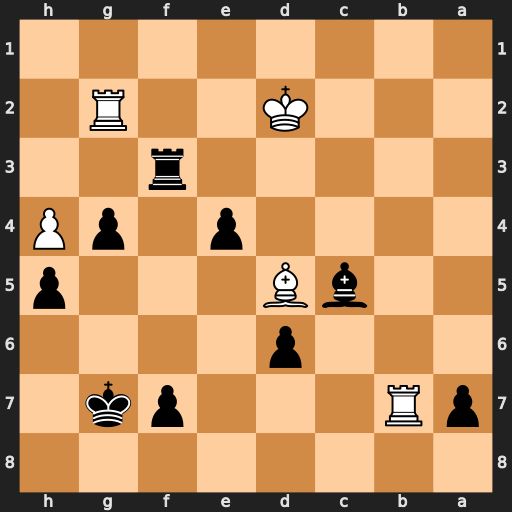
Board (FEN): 8/pR3pk1/3p4/2bB3p/4p1pP/5r2/3K2R1/8
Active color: b
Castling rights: -
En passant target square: -
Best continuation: Rd3+ Ke1 Rxd5